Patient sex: M
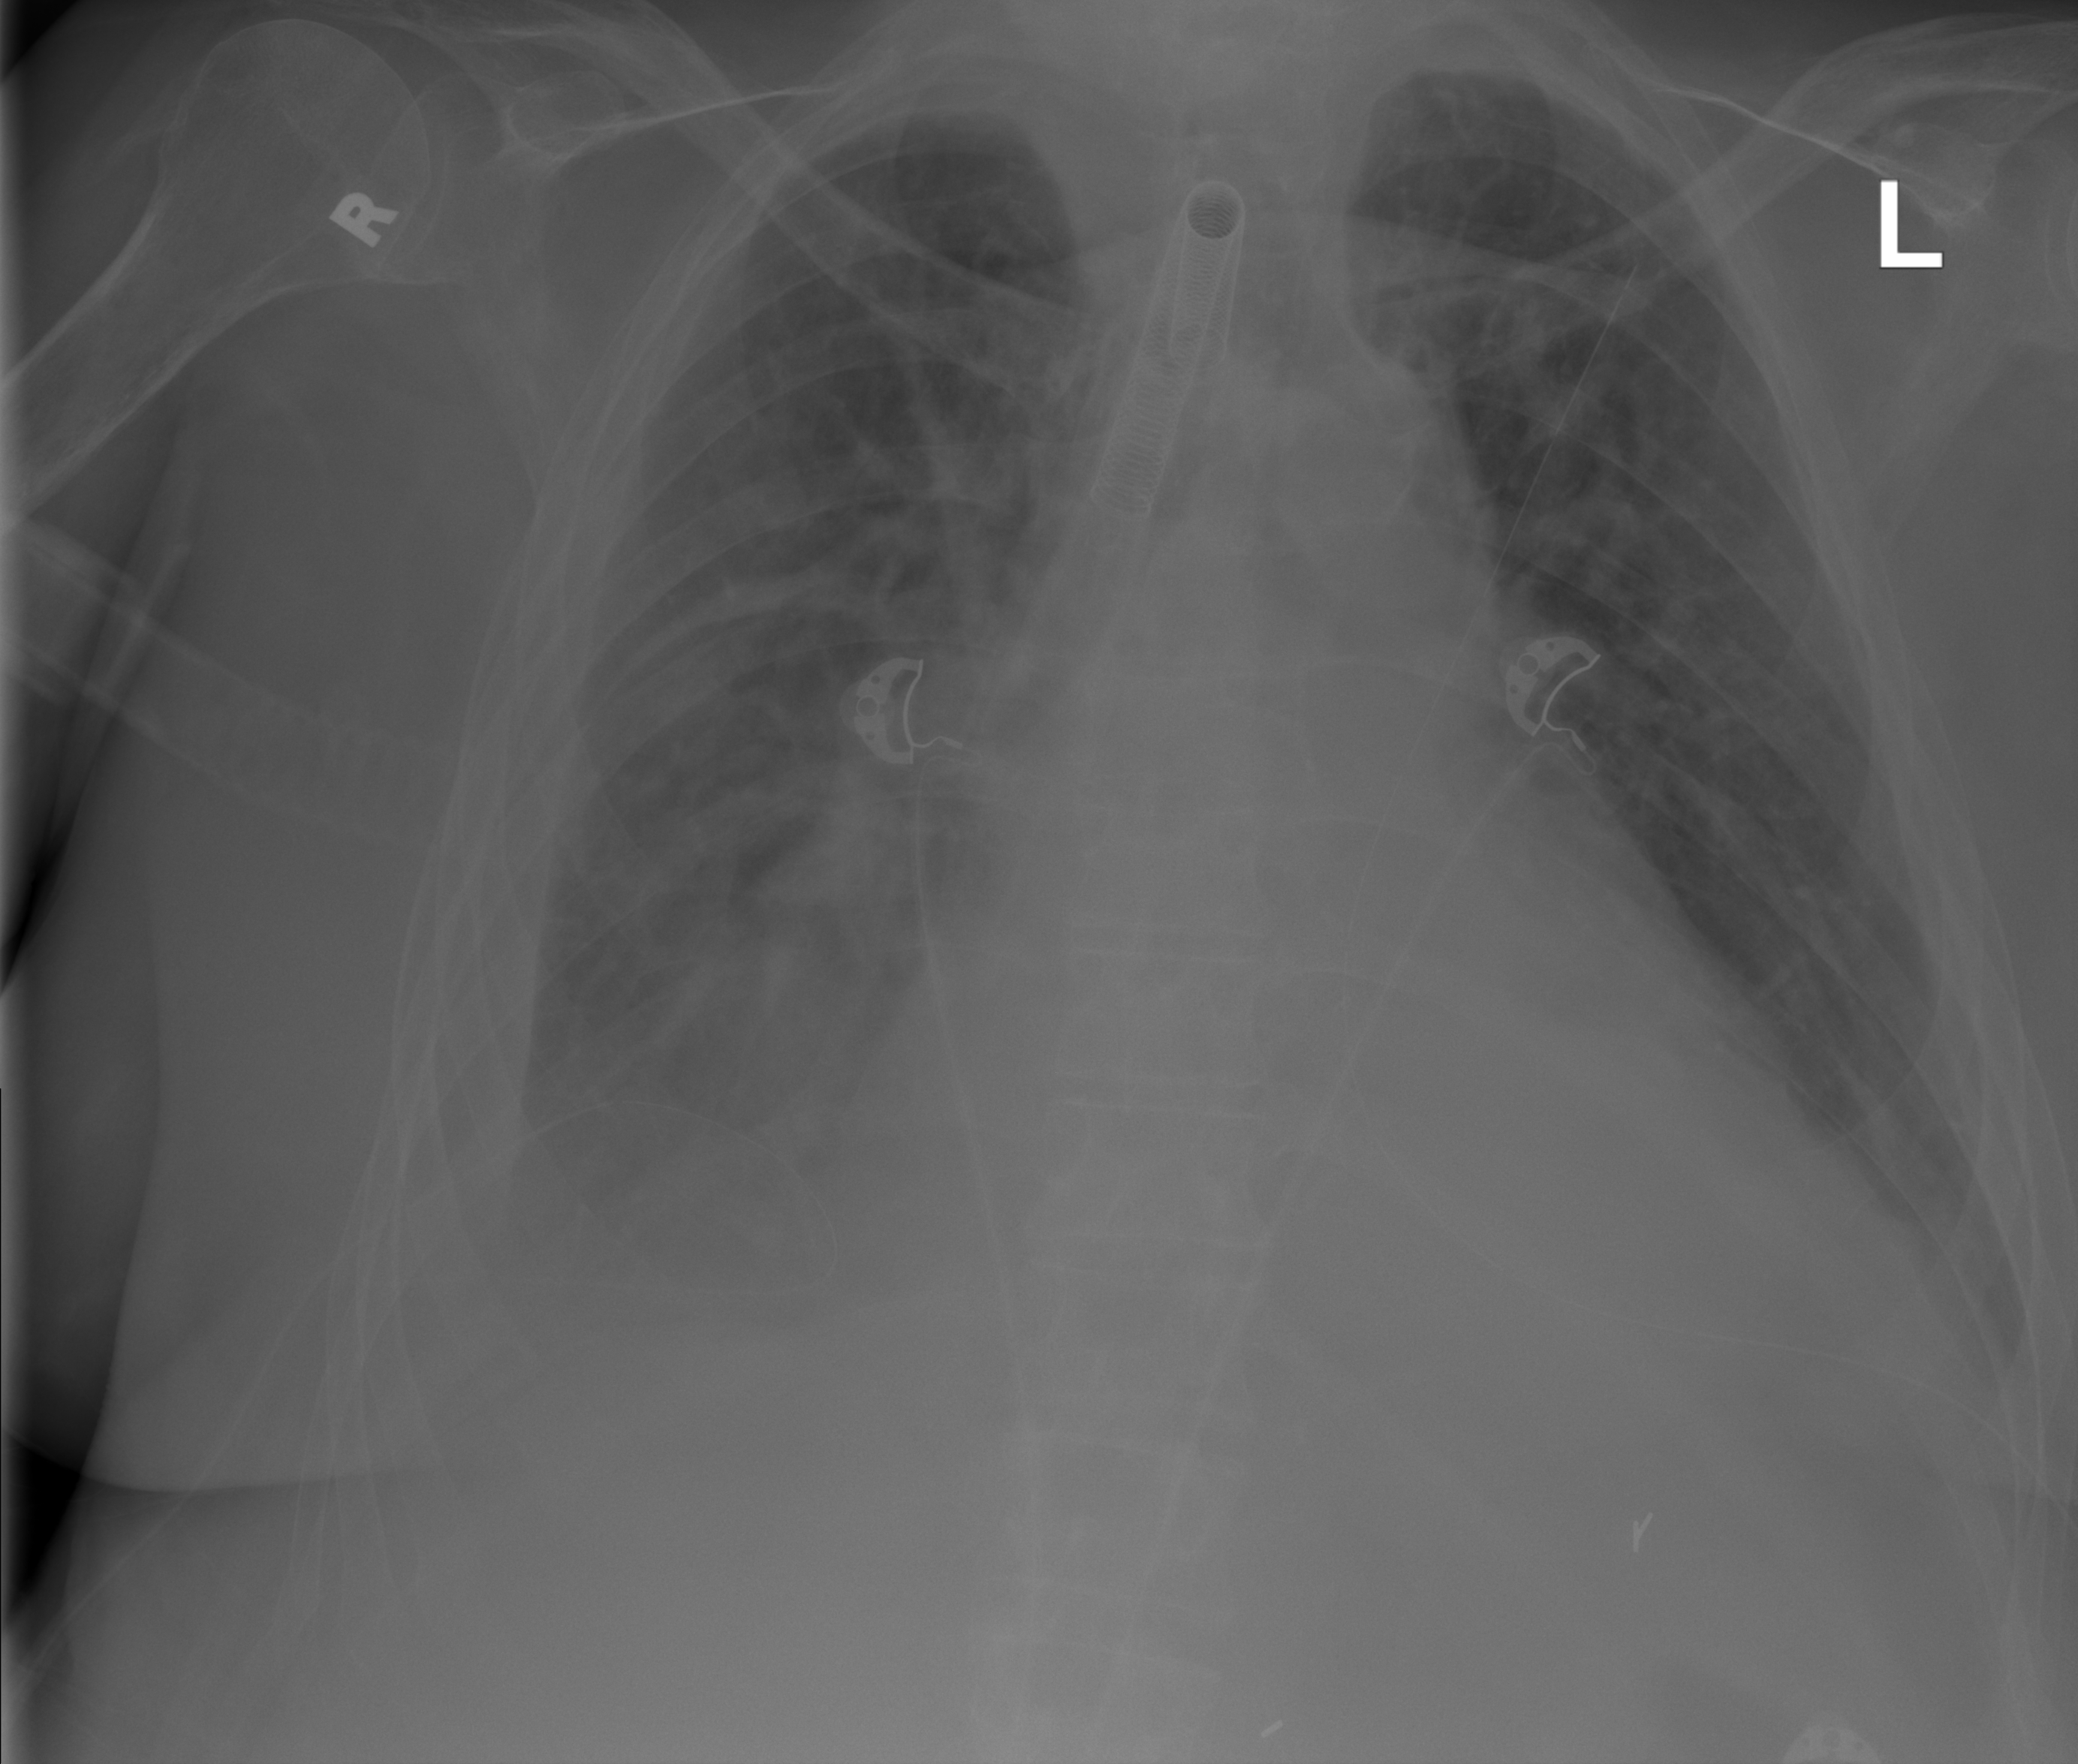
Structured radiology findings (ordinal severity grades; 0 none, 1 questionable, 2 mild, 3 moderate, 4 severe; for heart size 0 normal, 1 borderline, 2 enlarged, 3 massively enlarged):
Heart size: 2
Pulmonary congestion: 3
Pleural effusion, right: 3
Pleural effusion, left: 2
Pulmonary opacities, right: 2
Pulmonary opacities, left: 2
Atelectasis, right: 3
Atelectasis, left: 2